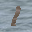
Label: 1